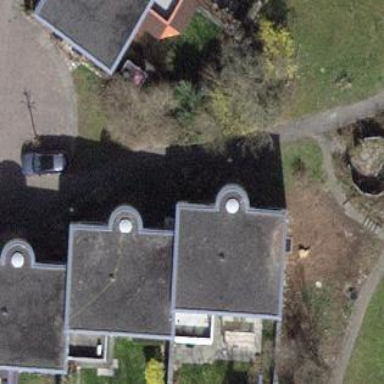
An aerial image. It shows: Simple and straightforward house.